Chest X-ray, AP view. Patient: 42 years old, sex M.
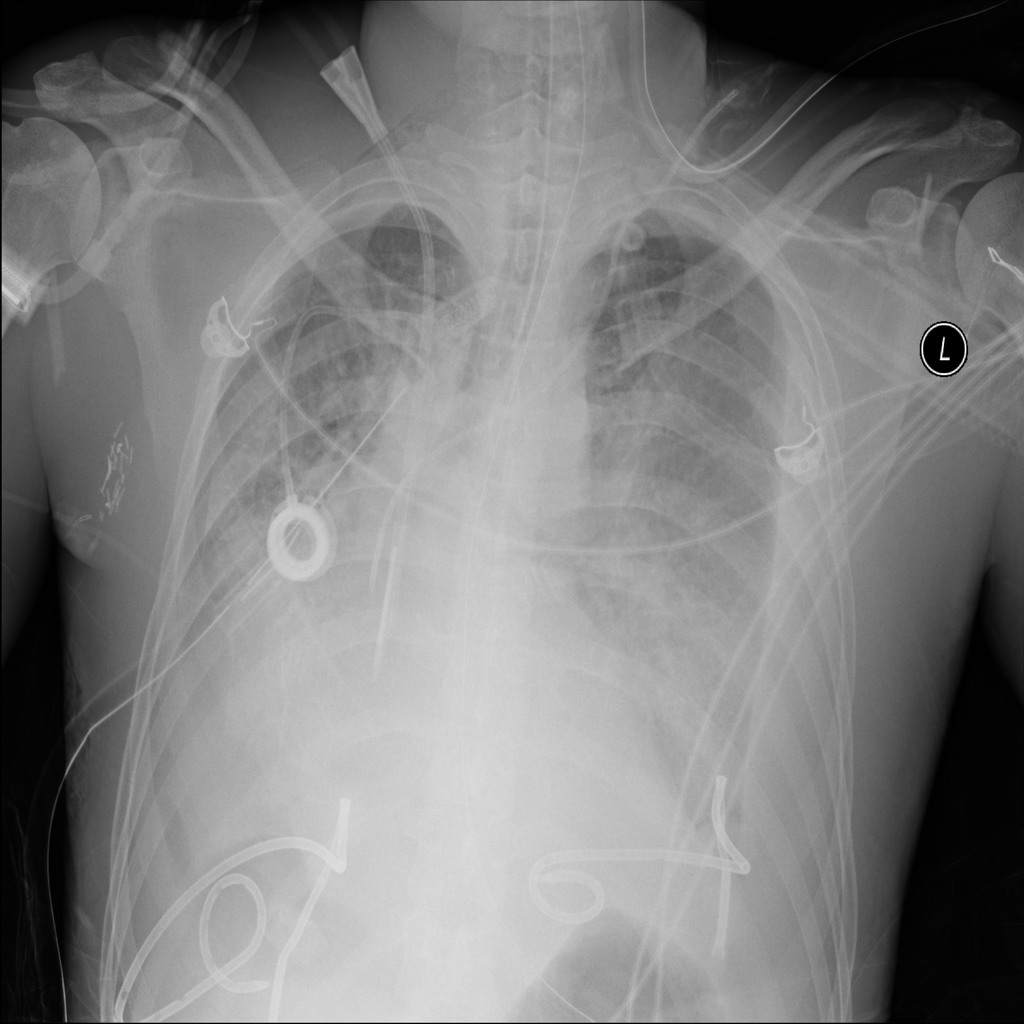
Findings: Effusion